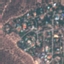
Land use / land cover class: Residential